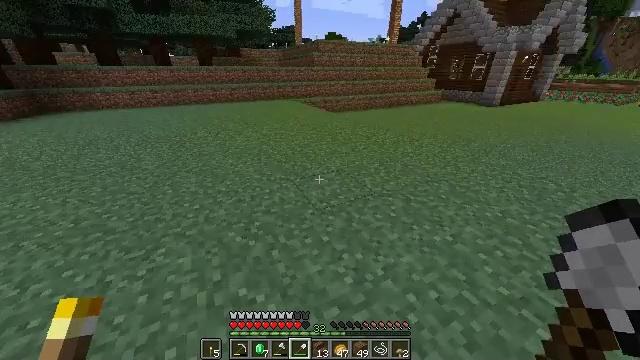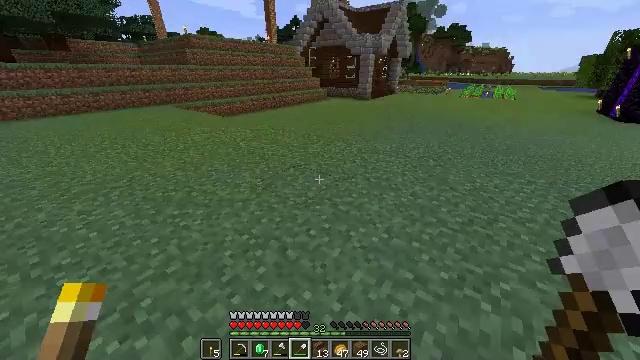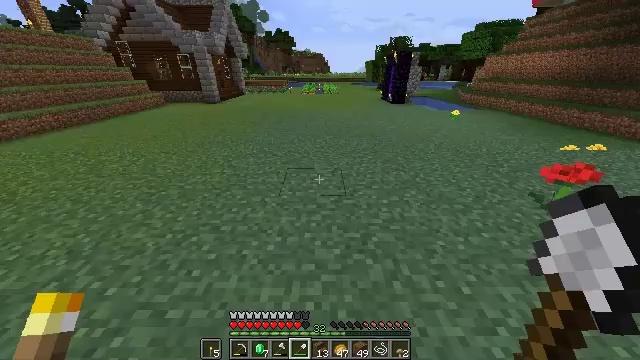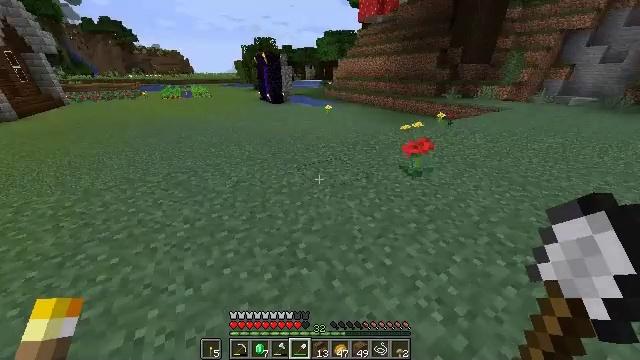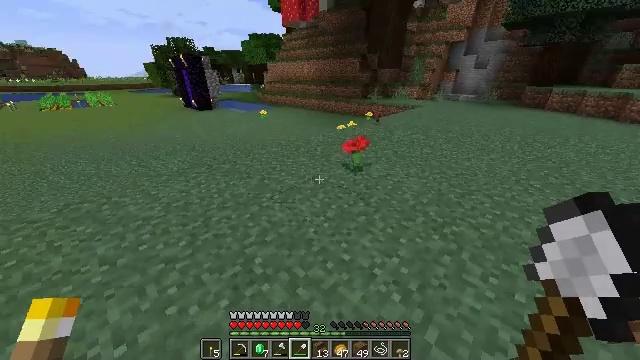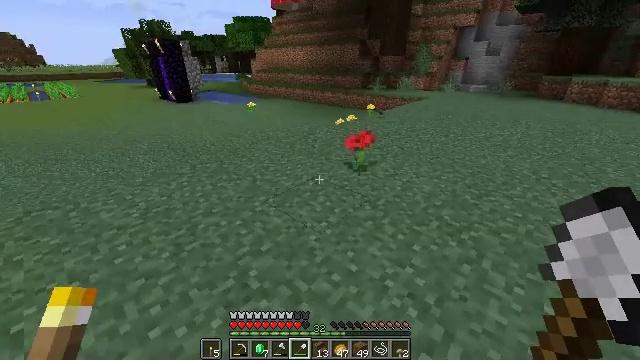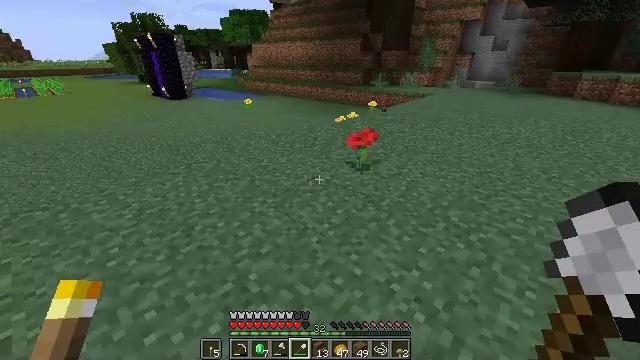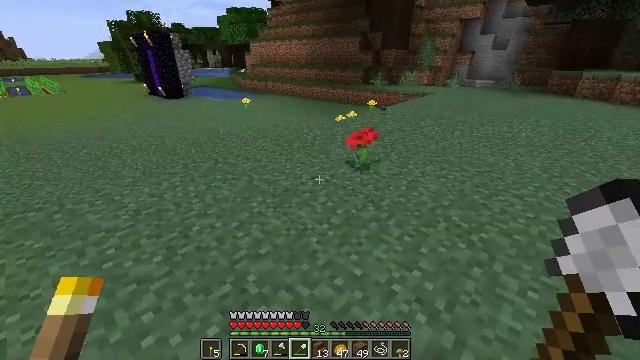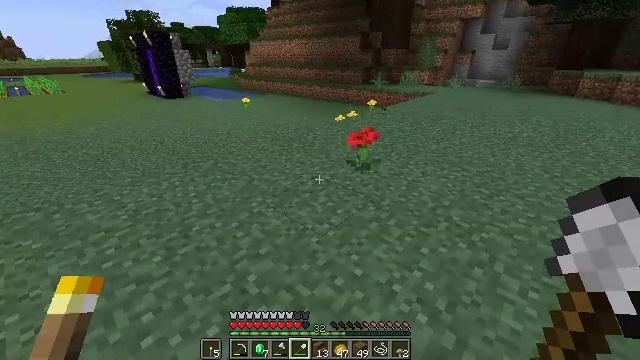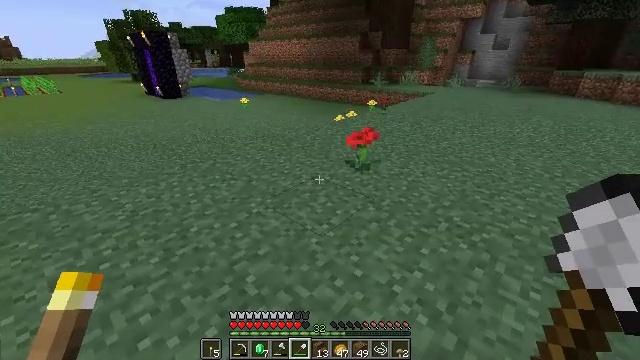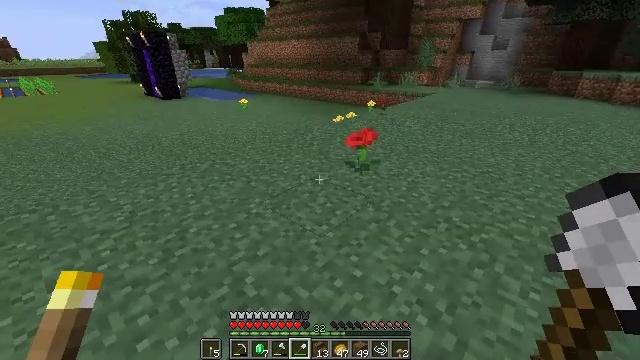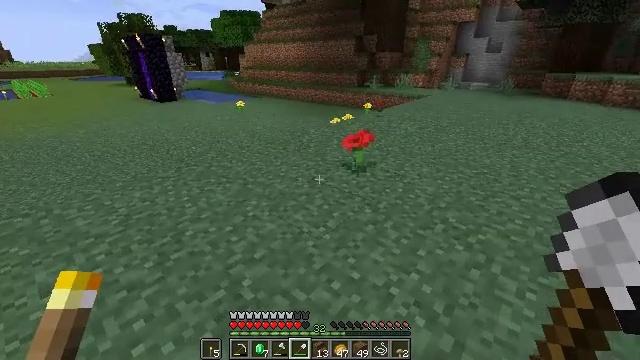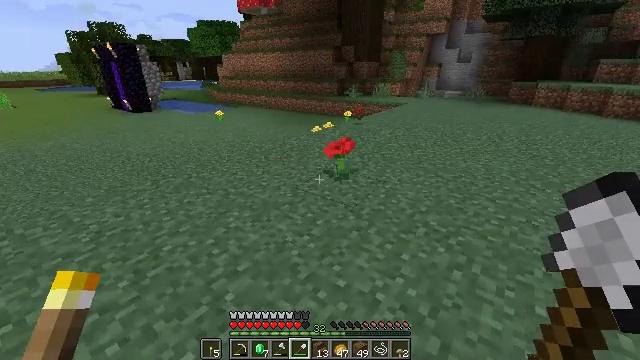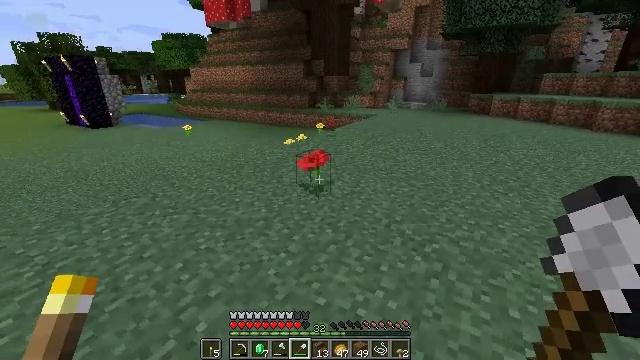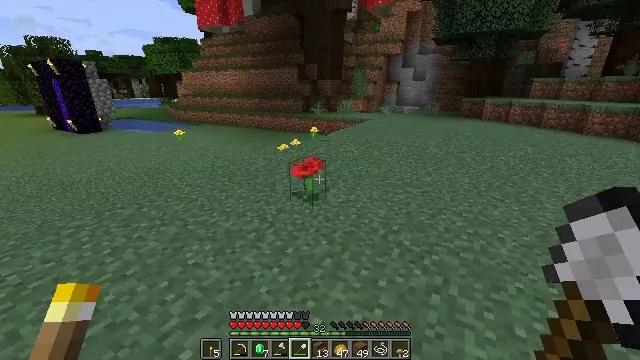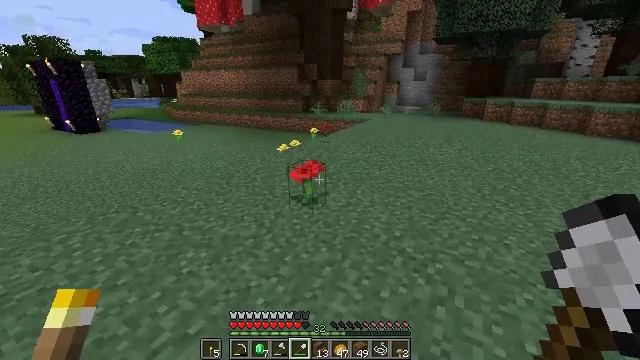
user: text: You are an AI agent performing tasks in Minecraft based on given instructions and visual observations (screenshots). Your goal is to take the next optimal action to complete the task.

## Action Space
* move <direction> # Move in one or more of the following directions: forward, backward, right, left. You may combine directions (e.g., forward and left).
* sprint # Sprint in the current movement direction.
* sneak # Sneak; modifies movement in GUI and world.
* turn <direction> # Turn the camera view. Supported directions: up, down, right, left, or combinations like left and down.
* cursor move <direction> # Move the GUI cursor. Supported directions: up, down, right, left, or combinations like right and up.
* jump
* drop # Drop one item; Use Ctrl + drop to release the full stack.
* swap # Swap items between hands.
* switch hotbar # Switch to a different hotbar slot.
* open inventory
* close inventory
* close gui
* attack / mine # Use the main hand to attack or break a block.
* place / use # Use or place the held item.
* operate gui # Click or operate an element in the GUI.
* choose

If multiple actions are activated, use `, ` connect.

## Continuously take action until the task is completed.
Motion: motion action
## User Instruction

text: Pick up the poppy from the field.
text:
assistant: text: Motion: move forward, turn right
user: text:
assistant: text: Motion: move forward, turn right
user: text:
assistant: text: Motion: turn right
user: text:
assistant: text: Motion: turn right
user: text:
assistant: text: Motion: turn right
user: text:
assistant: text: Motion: no_op
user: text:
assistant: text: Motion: no_op
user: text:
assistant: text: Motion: no_op
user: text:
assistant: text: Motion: no_op
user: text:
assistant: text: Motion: no_op
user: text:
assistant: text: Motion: no_op
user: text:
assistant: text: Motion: turn right and up
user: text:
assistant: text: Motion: move forward, turn right and up
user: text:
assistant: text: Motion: move forward, turn right
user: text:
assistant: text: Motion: move forward
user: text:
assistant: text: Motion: move forward
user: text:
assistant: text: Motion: no_op
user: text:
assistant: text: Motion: no_op
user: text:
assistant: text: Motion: turn left and down
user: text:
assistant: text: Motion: no_op
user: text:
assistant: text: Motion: no_op
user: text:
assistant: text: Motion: attack / mine
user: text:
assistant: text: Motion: attack / mine
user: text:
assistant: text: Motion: attack / mine
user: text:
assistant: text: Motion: move forward
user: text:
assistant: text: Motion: move forward
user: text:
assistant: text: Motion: no_op